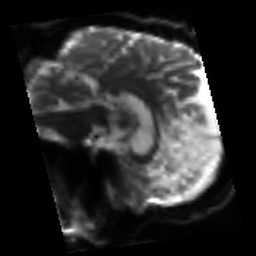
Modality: sbref
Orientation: sagittal
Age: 53
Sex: male
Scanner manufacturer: siemens
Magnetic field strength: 3 T
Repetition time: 3.2 s
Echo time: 0.081 s